Question: I want to get rid of the border in my dialog box and make it look absolutly transparent, as if the image is on the top of screen.

My dialog xml is -
'''
<?xml version="1.0" encoding="utf-8"?>
'''
'''
<ImageView android:id="@+id/ImageView01"
android:layout_width="wrap_content" android:layout_height="wrap_content"
android:layout_centerHorizontal="true" android:visibility="invisible"/>
'''
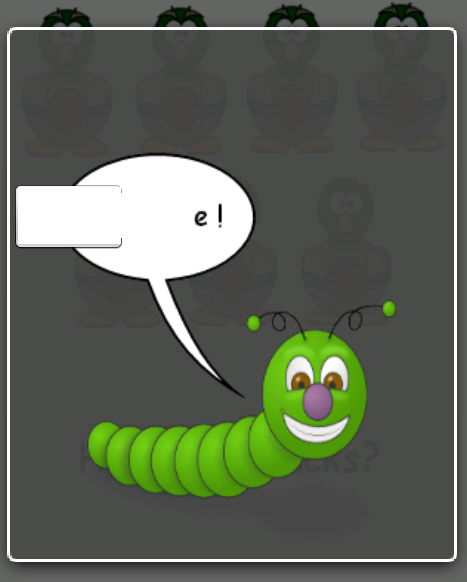
Answer: Try below code
'''
Dialog mDialog = new Dialog(mContext, android.R.style.Theme_Translucent_NoTitleBar_Fullscreen);
'''